Question: I want to create a view like this in my iPhone App:

I do not know exactly what is this control in iOS, that maybe I can set an icon and text in the left side and that small sign in the right side.
I have implemented a TableView, there I was able to set these stuff, like this:
'''
[[cell textLabel] setText:customer.name];
[[cell textLabel] setTextColor:[UIColor blackColor]];
[[cell imageView] setImage:[UIImage imageNamed:@"icon.png"]];
//[[cell detailTextLabel] setText:@"Awsome weather idag"];
cell.accessoryView = [UIButton buttonWithType:UIButtonTypeDetailDisclosure];
'''
But how can I make it works like that view in the picture?
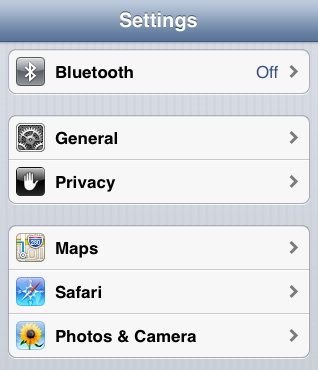
Answer: It is pretty simple, follow the steps below and in case of doubts check out the 'UITableView' <URL>:
Programmatically:
'''
CGRect tableFrame = CGRectMake(0, 0, 200, 200);
UITableView *tableView = [[UITableView alloc] initWithFrame:tableFrame style:UITableViewGroupedStyle];
tableView.delegate = self;
tableView.dataSource = self;
[self.view addSubview:tableView];
'''
Allocating a UITableViewController subclass (common case):
'''
MyTableViewController *controller [[MyTableViewController alloc] initWithStyle: UITableViewGroupedStyle];
[self.navigationController pushViewController:controller animated:NO];
'''
Through Interface Build:
1. Expand the Utilities Menu (top right corner icon);
2. Select your table view (click on it);
3. Click on the attributes inspector (top right corner fourth icon);
4. Under Table View, click on the style dropdown and select grouped.
Basically add this three functions to your controller.
'''
- (NSInteger)numberOfSectionsInTableView:(UITableView *)tableView {
// Return the number of sections.
return 1;
}
- (NSInteger)tableView:(UITableView *)tableView numberOfRowsInSection:(NSInteger)section {
// Return the number of rows in a given section.
return 5;
}
- (UITableViewCell *)tableView:(UITableView *)tableView cellForRowAtIndexPath:(NSIndexPath *)indexPath {
// Configure the cells.
return cell;
}
'''
The default style of a UITableViewCell has an image view (UIImageView), a title label (UILabel) and an accessory view (UIView). All you need to replicate the table view in the image you provided.
So, you're looking for something like this in 'tableView:cellForRowAtIndexPath:':
'''
- (UITableViewCell *)tableView:(UITableView *)tableView cellForRowAtIndexPath:(NSIndexPath *)indexPath {
static NSString * const cellIdentifierDefault = @"default";
UITableViewCell *cell = [tableView dequeueReusableCellWithIdentifier:cellIdentifierAccount];
if (cell == nil) {
cell = [[UITableViewCell alloc] initWithStyle:UITableViewCellStyleDefault reuseIdentifier:cellIdentifierAccount];
}
if (indexPath.section == 0) {
cell.imageView.image = [UIImage imageName:@"bluetooth_icon"];
cell.textLabel.text = @"Bluetooth";
// Additional setup explained later.
}else{
if (indexPath.row == 0) {
cell.imageView.image = [UIImage imageName:@"general_icon"];
cell.textLabel.text = @"General";
cell.accessoryType = UITableViewCellAccessoryDisclosureIndicator;
}else{
cell.imageView.image = [UIImage imageName:@"privacy_icon"];
cell.textLabel.text = @"Privacy";
cell.accessoryType = UITableViewCellAccessoryDisclosureIndicator;
}
}
return cell;
}
'''
The property accessoryType defines what is going to appear on the right side of a cell, a list of accessory types can be found <URL>.
In the first cell (bluetooth), you'll need to create a custom accessory view and assign it to the cell's accessoryView property. A very naive example of how to achieve this is given below:
'''
- (UITableViewCell *)tableView:(UITableView *)tableView cellForRowAtIndexPath:(NSIndexPath *)indexPath {
static NSString * const cellIdentifierDefault = @"default";
UITableViewCell *cell = [tableView dequeueReusableCellWithIdentifier:cellIdentifierAccount];
if (cell == nil) {
cell = [[UITableViewCell alloc] initWithStyle:UITableViewCellStyleDefault reuseIdentifier:cellIdentifierAccount];
label = [[UILabel alloc] initWithFrame:CGRectMake(0, 0, 100, 44)];
label.textAlignment = NSTextAlignmentRight;
cell.accessoryView = label;
}else{
label = (UILabel *) cell.accessoryView;
}
cell.imageView.image = [UIImage imageName:@"bluetooth_icon"];
cell.textLabel.text = @"Bluetooth";
label.text = @"Off";
return cell;
}
'''
Hope this helps, Mateus